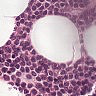
Metastatic tissue present: no